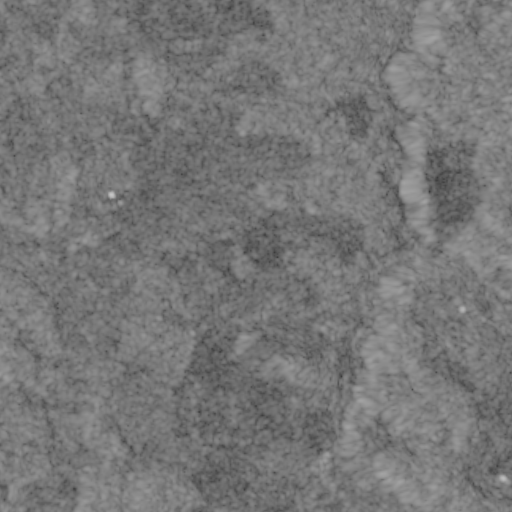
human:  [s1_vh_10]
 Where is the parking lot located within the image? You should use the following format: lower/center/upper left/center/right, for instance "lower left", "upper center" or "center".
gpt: The parking lot is located in the center left of the image.
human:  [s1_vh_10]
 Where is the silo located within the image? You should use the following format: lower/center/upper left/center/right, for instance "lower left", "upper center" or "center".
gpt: The silo is located in the center left of the image.
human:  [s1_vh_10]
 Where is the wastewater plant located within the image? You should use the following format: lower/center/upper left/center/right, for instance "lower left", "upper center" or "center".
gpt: The wastewater plant is located in the center left of the image.
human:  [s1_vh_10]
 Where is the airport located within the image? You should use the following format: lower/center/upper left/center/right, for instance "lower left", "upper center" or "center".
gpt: There is no airport in the image.

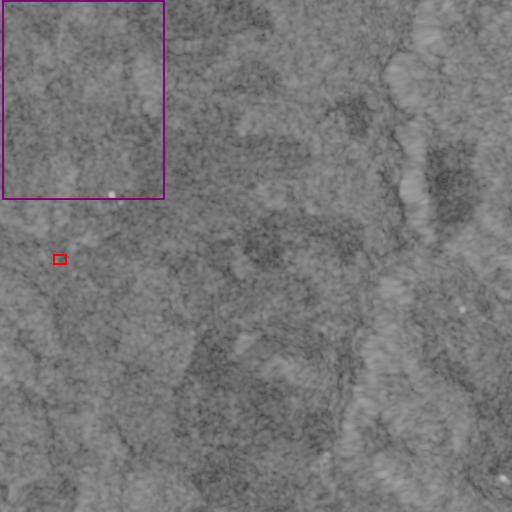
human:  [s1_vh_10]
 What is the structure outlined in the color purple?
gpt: The structure outlined in purple is a crop field.
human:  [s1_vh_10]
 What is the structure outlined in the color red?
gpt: The structure outlined in red is a wastewater plant.
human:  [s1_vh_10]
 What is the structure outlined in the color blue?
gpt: There is no blue outline.